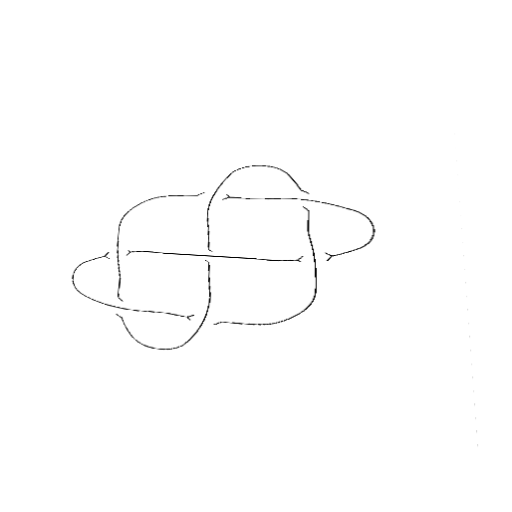
Crossing number: 7